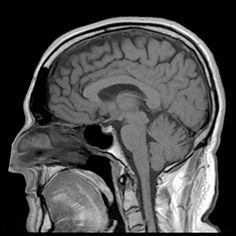
Label: notumor